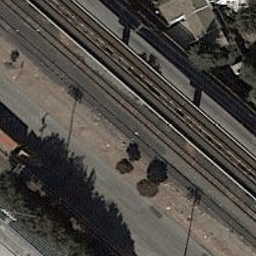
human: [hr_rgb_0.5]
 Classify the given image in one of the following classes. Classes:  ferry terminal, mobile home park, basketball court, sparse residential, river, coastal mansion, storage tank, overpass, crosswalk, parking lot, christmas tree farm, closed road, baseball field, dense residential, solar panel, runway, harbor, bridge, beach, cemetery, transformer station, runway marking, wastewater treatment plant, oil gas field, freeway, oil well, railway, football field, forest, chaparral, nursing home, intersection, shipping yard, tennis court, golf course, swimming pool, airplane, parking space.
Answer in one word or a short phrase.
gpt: railway